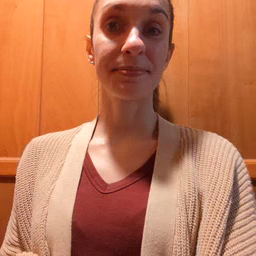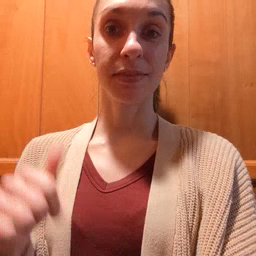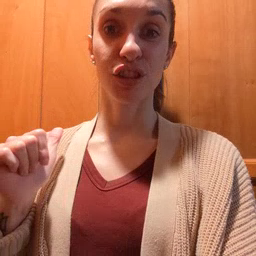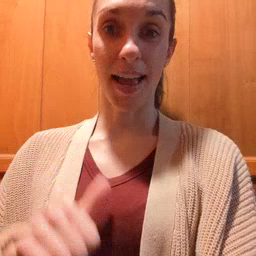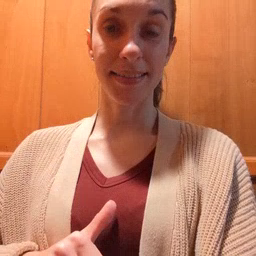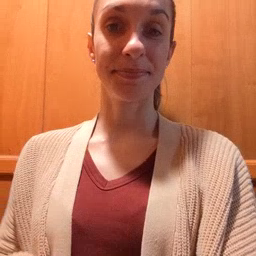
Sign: jacket